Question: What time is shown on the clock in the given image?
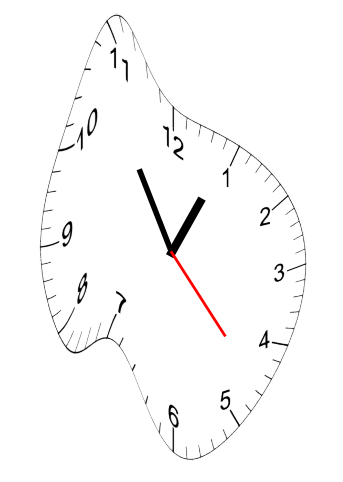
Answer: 12:54:23